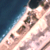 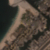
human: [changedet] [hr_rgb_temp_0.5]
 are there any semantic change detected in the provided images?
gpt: Some buildings appear and the coast has been extended.